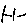
Label: square